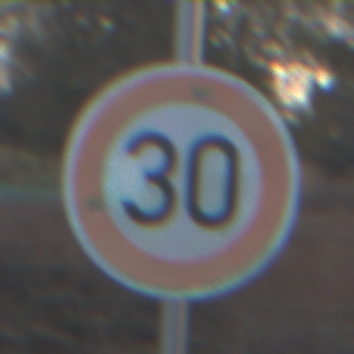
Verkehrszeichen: Geschwindigkeit30
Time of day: SunriseSunset
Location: Outdoor (Nature)
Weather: Clear
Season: Winter
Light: Natural